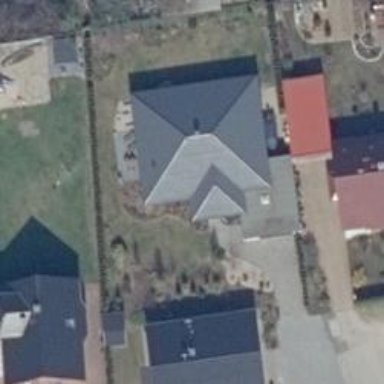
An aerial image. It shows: Detached building.